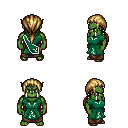
a pixel art fantasy rpg character, male body template, orc, green skin, sash dress, robe skirt, blonde ponytail hairstyle, four views (front, back, left, right), 2x2 character sprite sheet, small pixel art, hard edges, no anti-aliasing